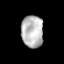
Tissue: prostate
Cell type: T cells
Senescence score: 0.3156
Nuclear area (px): 684
Mean DAPI intensity: 187.348